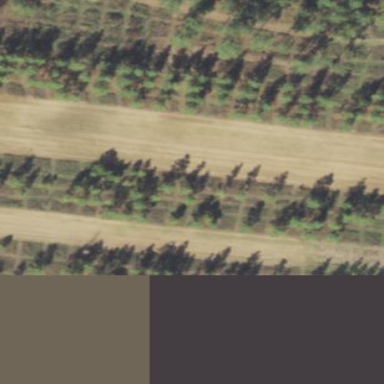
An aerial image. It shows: Orchard.